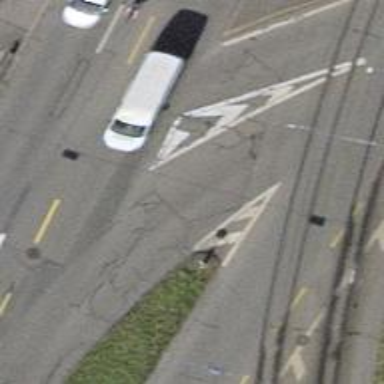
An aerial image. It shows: Asphalt tertiary road without sidewalk.